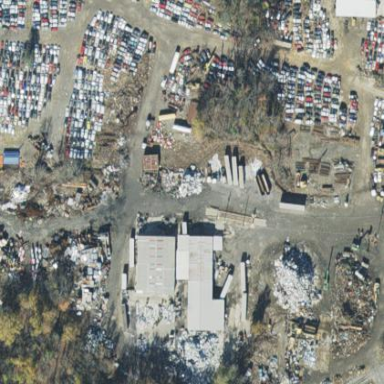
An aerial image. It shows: Industrial area designated as scrap yard.